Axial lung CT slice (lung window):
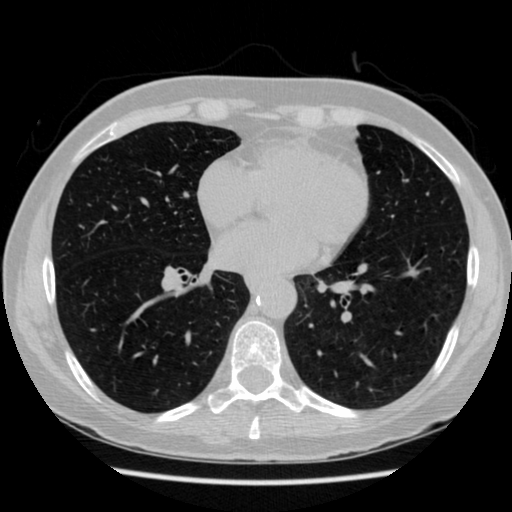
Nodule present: no